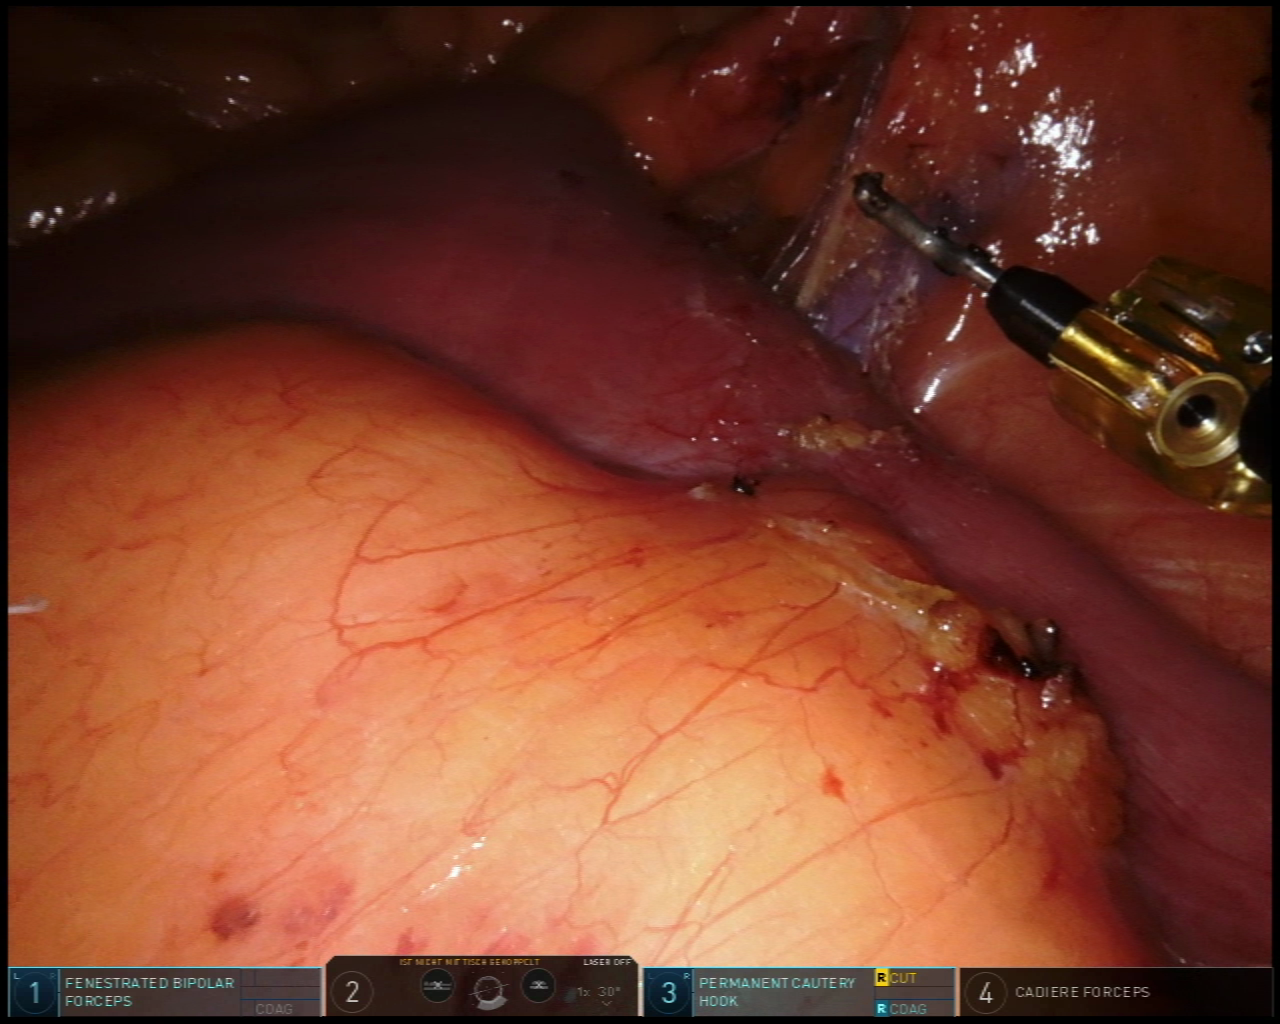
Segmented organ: intestinal_veins
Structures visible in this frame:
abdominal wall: no
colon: yes
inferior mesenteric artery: no
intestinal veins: yes
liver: no
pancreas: no
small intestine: no
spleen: no
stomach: no
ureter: no
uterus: no
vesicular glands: no